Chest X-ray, AP view. Patient: 15 years old, sex M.
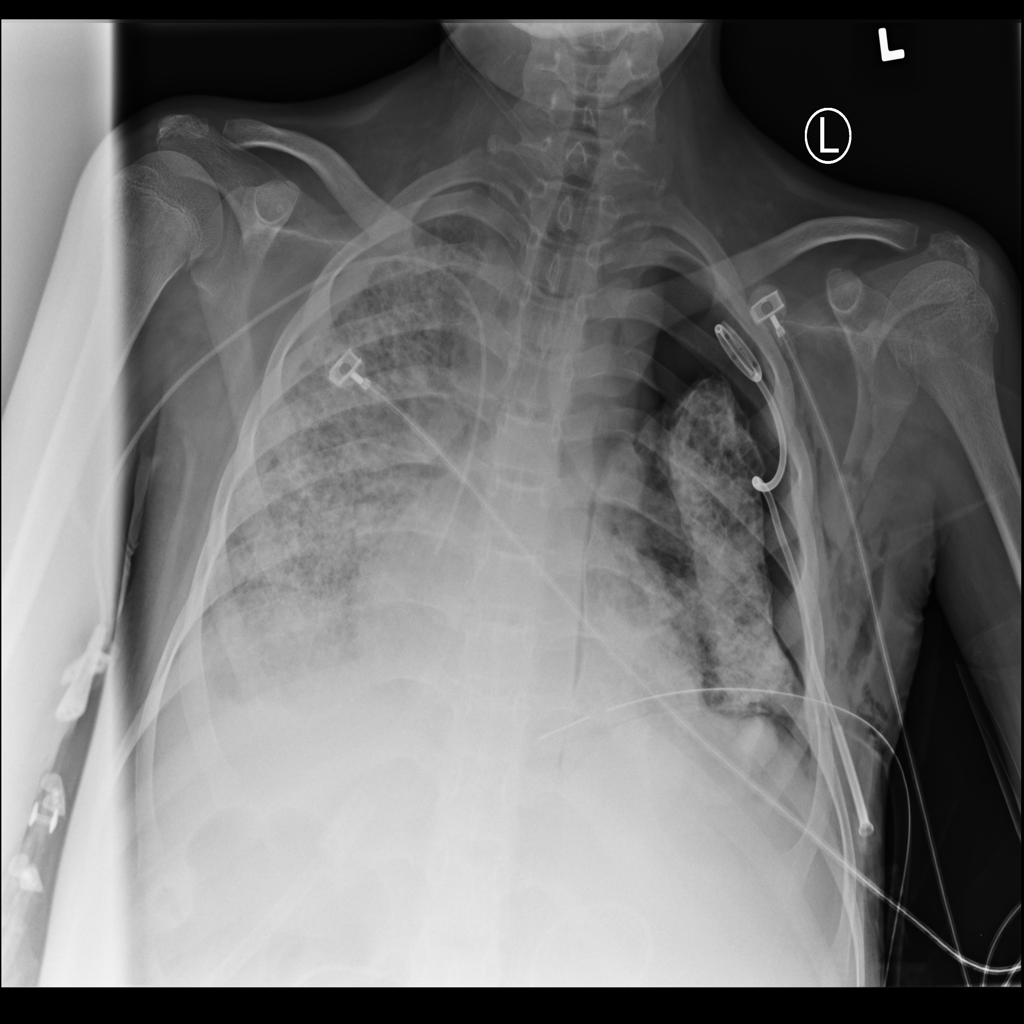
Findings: Effusion, Pneumothorax